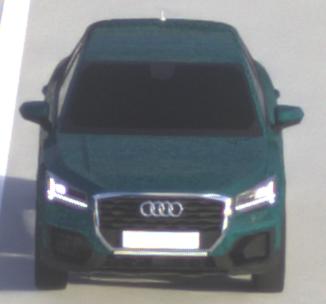
Make: Audi
Model: Q2
Model produced from: 2016
Model produced until: 2020
Doors: 5
Color: blue
Road condition: dry road
Daytime: morning or afternoon
Contrast: medium contrast